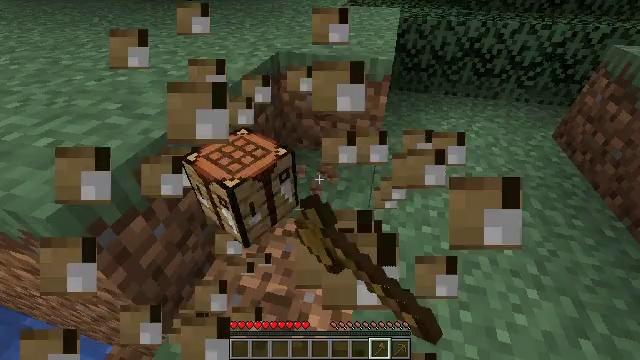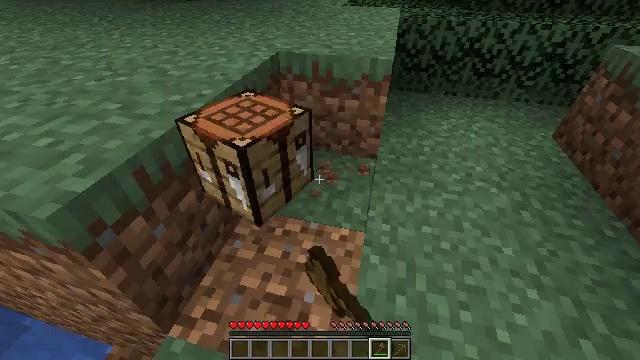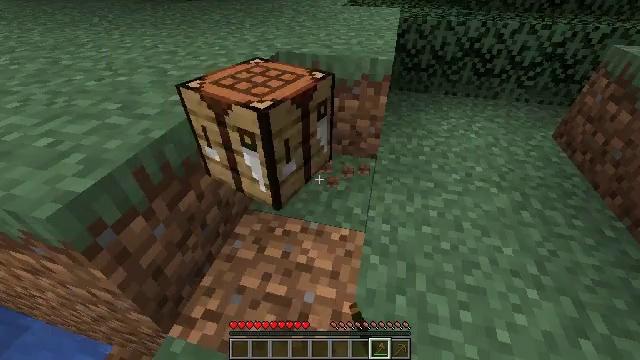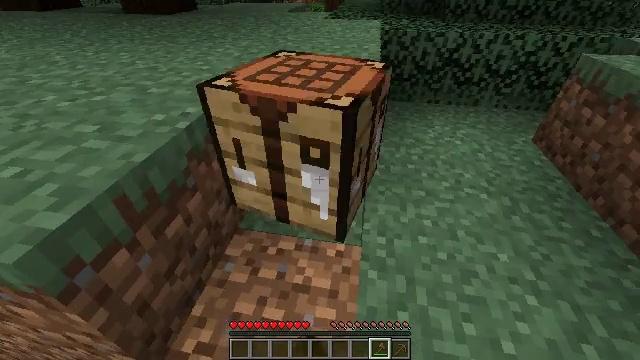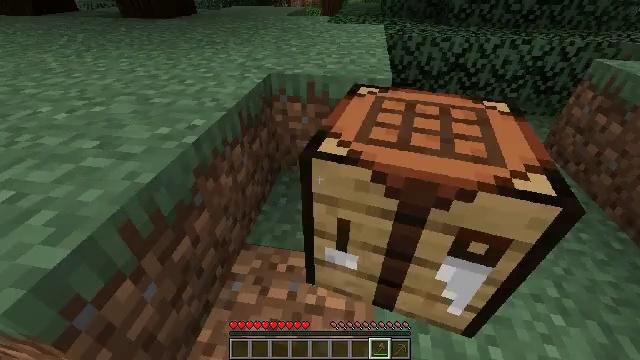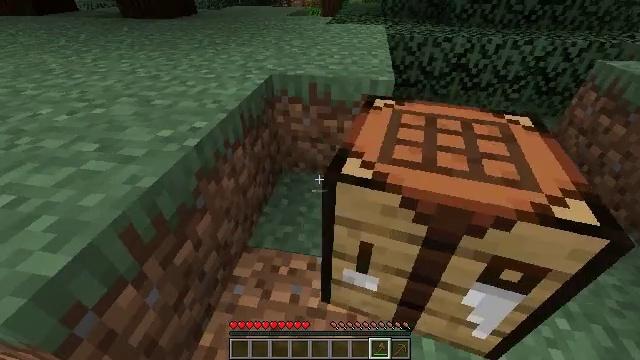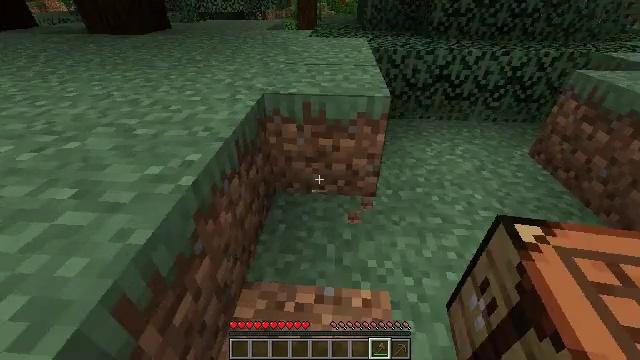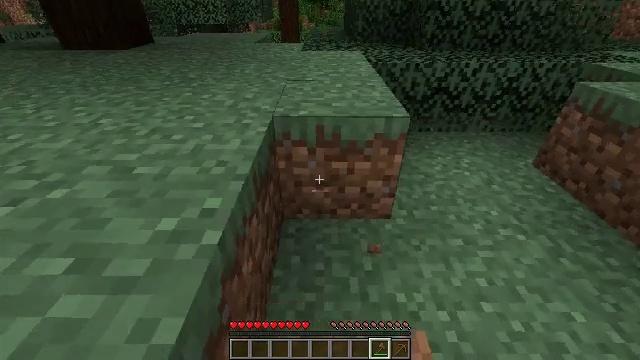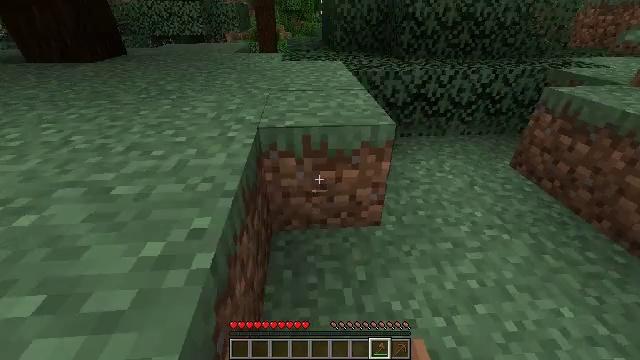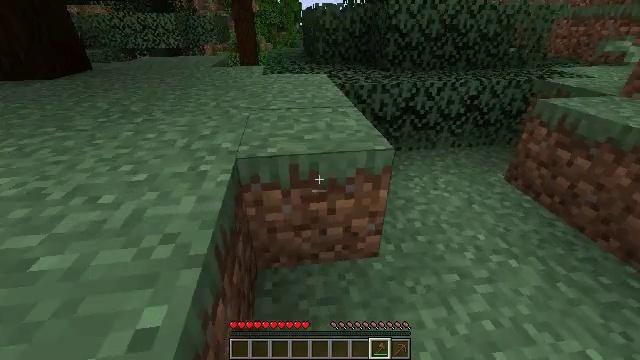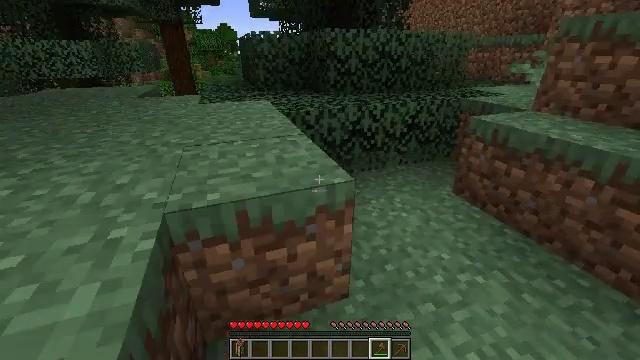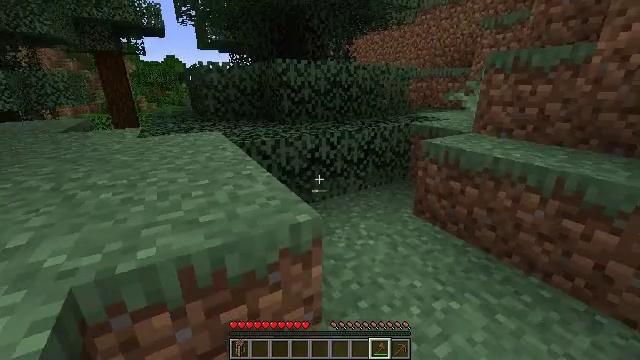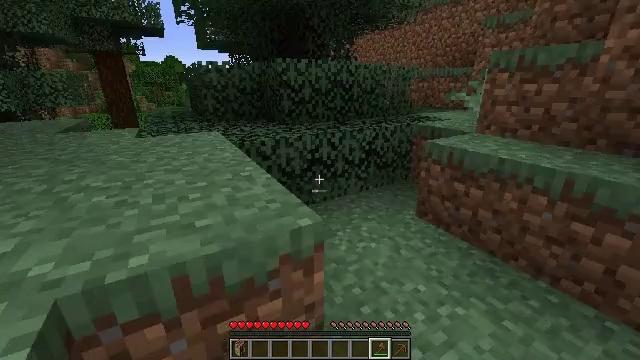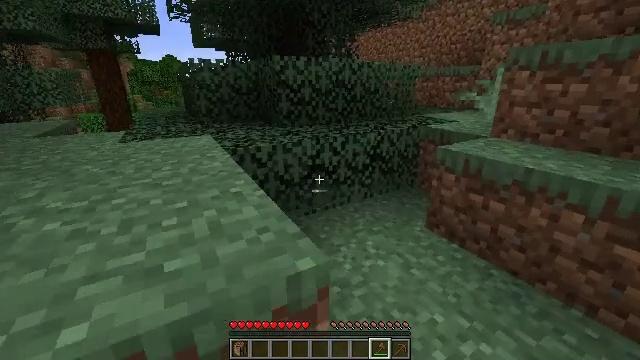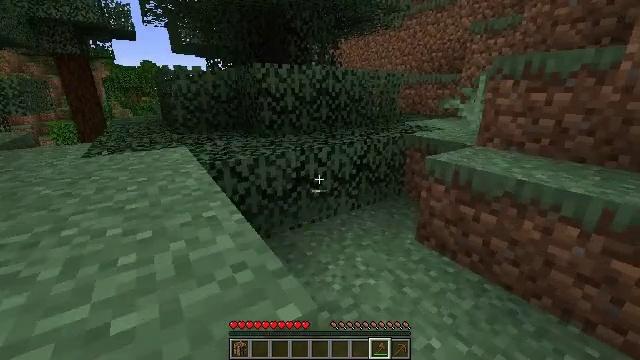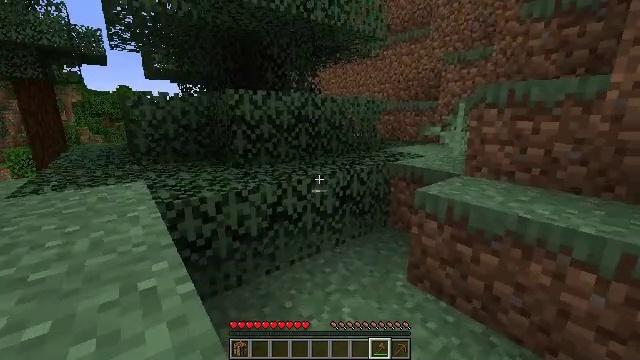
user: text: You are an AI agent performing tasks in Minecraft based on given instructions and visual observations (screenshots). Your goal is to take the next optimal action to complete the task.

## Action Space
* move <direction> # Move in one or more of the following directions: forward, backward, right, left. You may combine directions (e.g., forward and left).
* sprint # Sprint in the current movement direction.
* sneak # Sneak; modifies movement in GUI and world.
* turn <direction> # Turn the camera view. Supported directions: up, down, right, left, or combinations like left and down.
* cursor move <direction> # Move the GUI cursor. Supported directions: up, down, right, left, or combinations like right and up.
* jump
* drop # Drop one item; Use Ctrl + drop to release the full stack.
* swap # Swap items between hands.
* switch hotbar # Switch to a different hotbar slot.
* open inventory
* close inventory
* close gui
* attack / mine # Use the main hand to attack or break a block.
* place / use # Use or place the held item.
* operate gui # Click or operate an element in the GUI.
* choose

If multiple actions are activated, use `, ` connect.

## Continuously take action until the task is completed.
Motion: motion action
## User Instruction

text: Break the sweet berry bush to collect berries.
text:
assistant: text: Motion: attack / mine
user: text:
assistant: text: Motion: attack / mine
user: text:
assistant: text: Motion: move forward and move left, turn right and up
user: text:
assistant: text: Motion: move forward and move left
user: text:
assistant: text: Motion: move forward and move left
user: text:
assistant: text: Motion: move forward and move left, turn right and up
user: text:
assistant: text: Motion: move forward and move left, turn right and up
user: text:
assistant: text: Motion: move forward, turn right and up
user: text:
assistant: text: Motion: move forward, turn right and up
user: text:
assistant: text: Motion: move forward, turn right and up
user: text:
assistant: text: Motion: move forward, turn right and up
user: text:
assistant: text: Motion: move forward
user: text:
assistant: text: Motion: move forward
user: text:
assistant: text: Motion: move forward, turn right and up
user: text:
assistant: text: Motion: move forward, turn right and up
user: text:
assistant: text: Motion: move forward, turn left and up
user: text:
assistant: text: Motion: move forward, turn left and up
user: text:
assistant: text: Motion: move forward, turn left, jump
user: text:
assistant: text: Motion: move forward, turn left and down, jump
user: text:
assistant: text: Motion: move forward, turn left, jump
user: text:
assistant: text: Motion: move forward, jump
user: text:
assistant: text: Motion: move forward, jump
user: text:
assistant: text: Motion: move forward
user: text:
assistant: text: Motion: move forward
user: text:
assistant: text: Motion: move forward
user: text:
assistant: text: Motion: move forward
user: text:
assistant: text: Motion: move forward
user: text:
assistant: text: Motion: move forward and move left
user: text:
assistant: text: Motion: move forward and move left
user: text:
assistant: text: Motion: move forward and move left